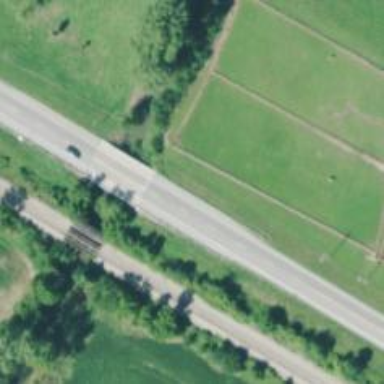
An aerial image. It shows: Primary highway crossing over bridge.